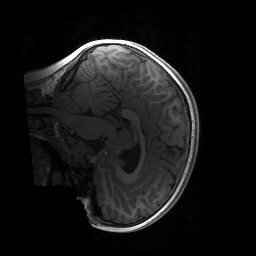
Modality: T1w
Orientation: sagittal
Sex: female
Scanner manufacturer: siemens
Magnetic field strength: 3 T
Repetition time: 1.9 s
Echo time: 0.00243 s